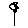
Label: flower